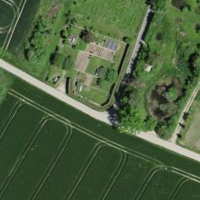
EUNIS habitat code: 25
Species observed at this site:
Orgyia antiqua
Ligdia adustata
Phalangium opilio
Brassica napus
Alosterna tabacicolor
Neuroterus quercusbaccarum
Cratosilis laeta